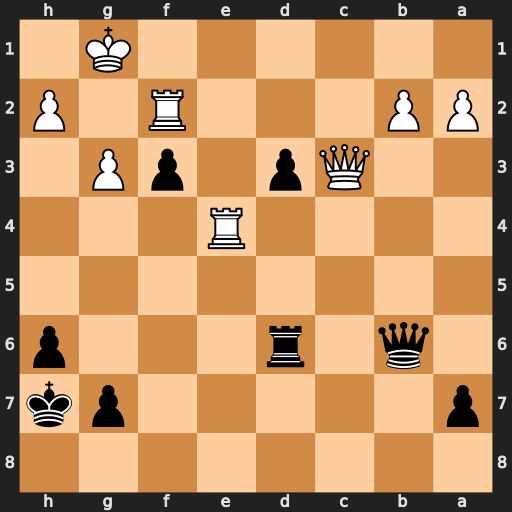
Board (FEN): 8/p5pk/1q1r3p/8/4R3/2Qp1pP1/PP3R1P/6K1
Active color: b
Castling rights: -
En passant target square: -
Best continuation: d2 Qxf3 d1=Q+ Qxd1 Rxd1+